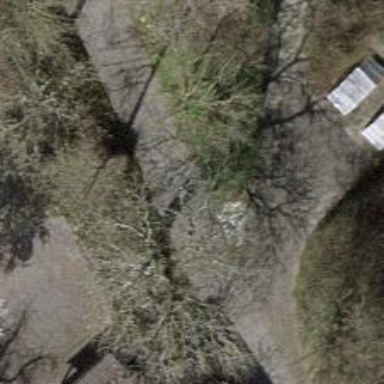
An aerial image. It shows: Brown bench in the vicinity.